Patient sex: M
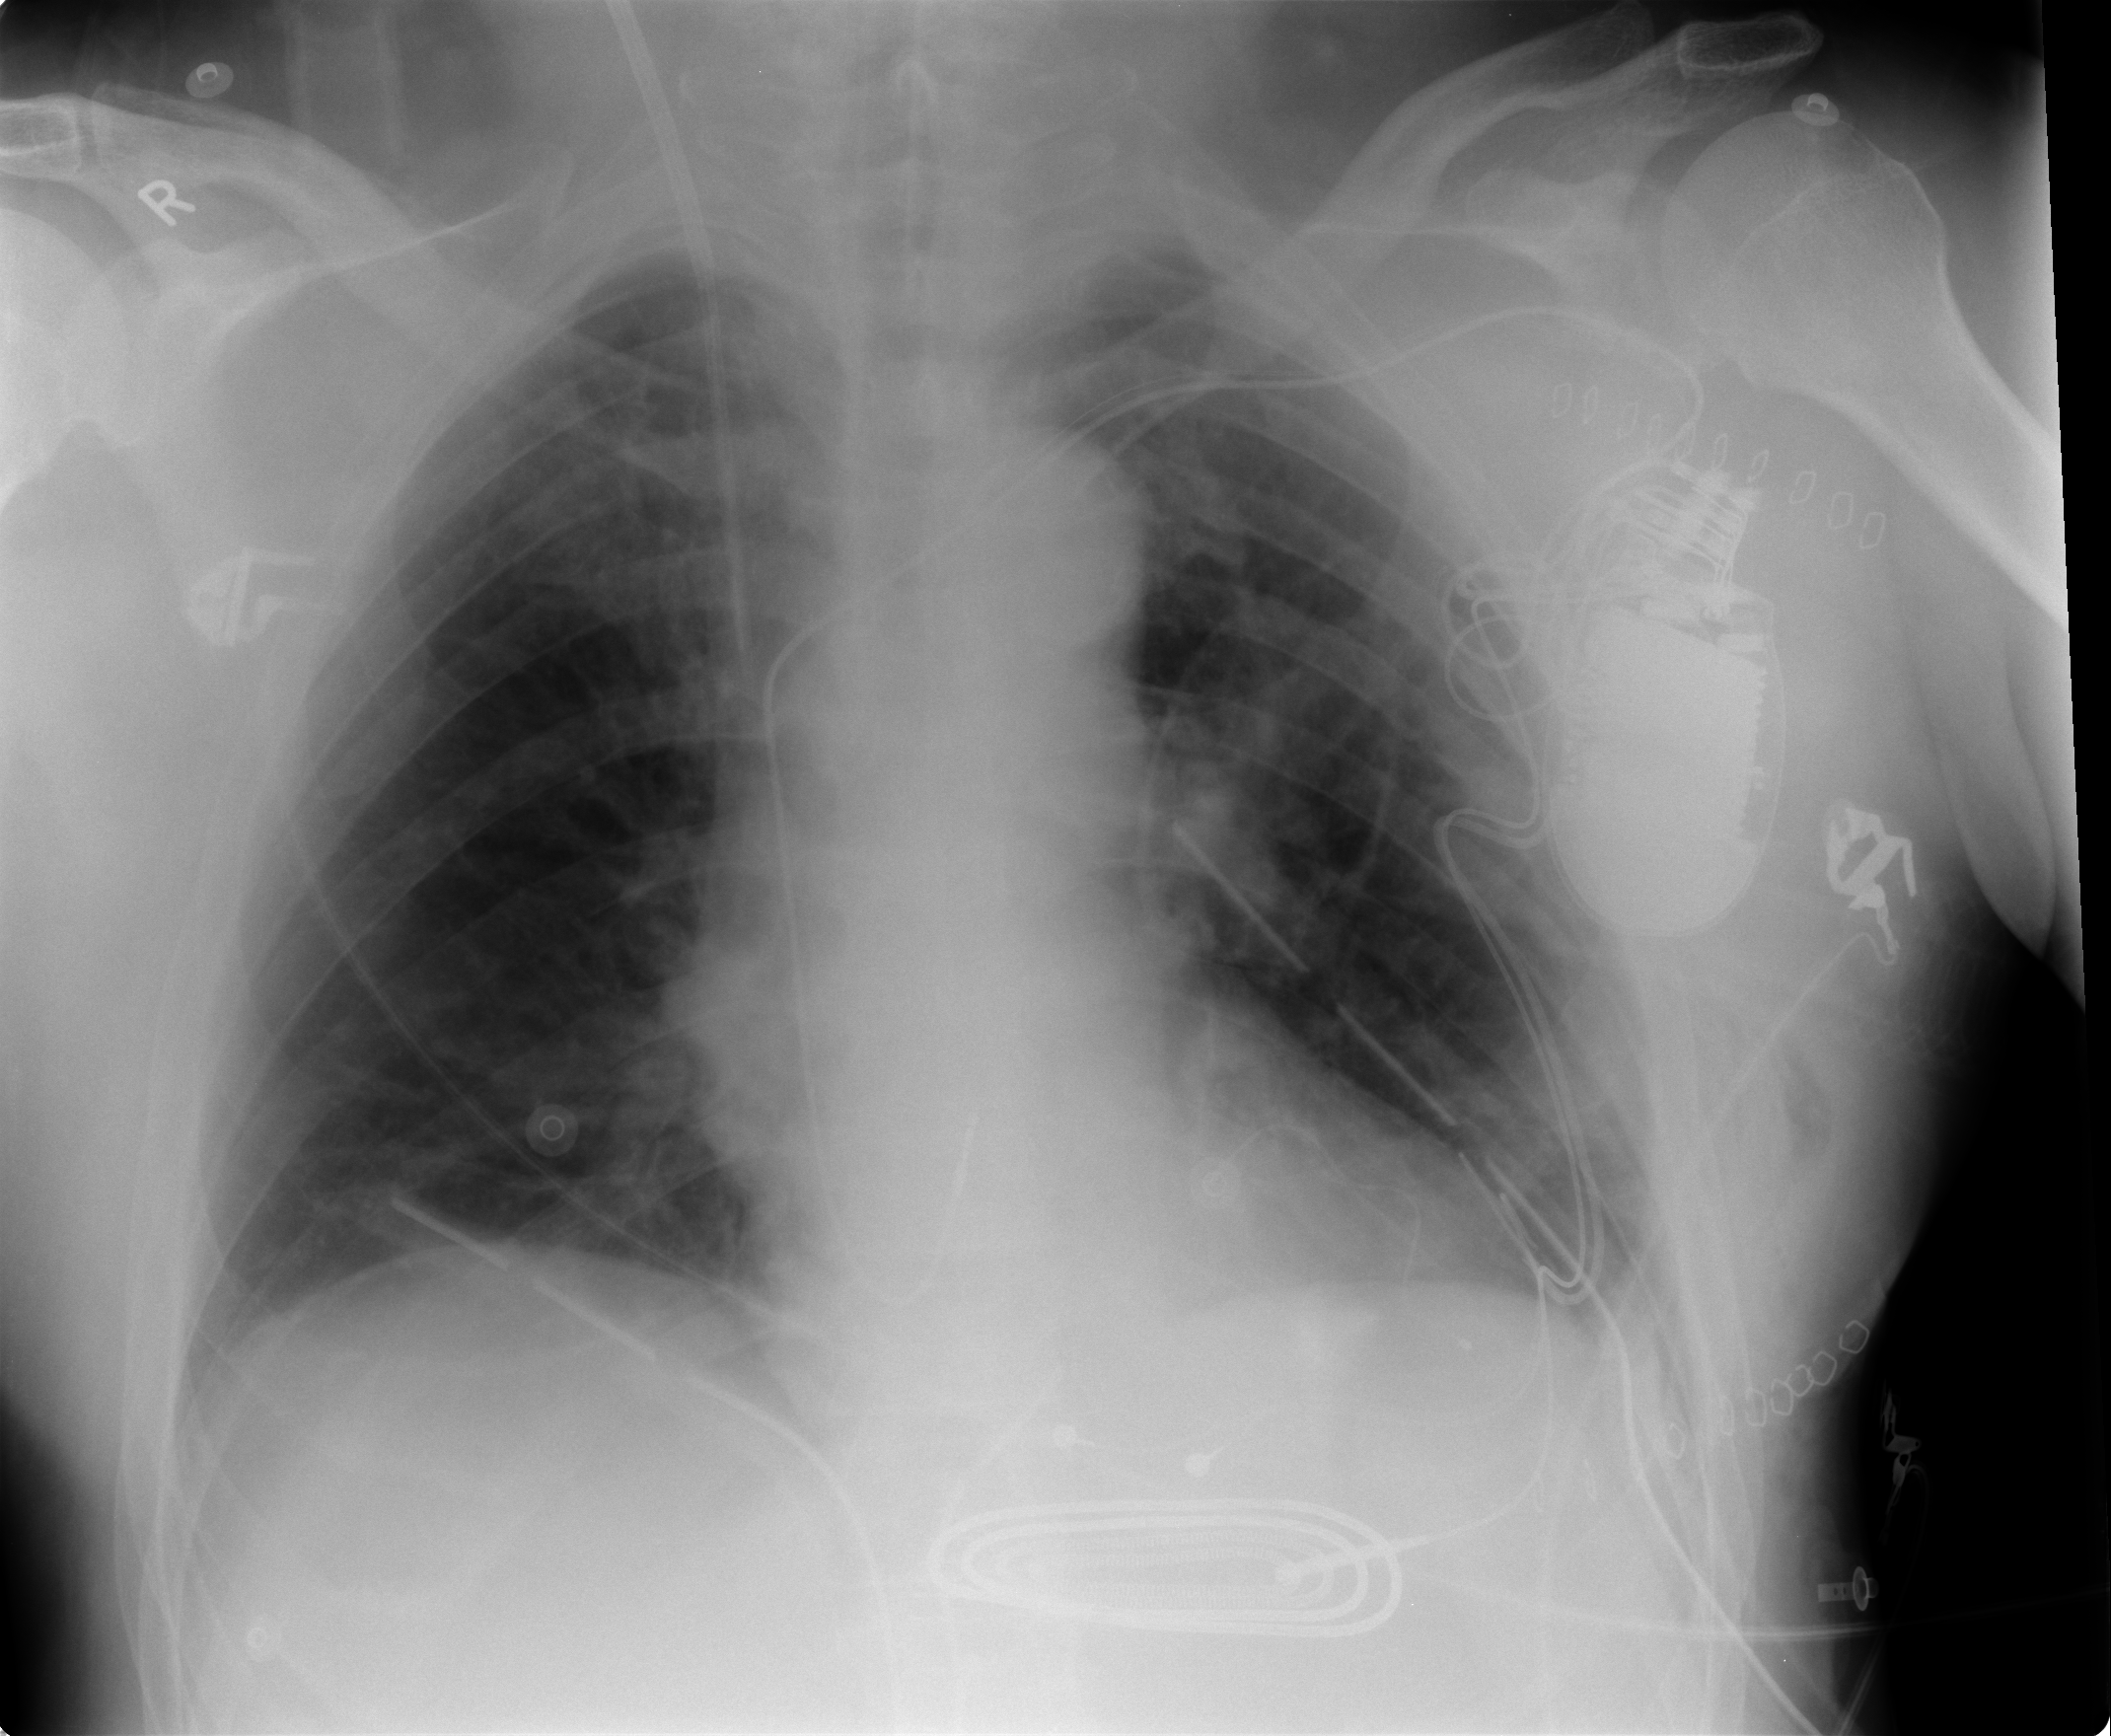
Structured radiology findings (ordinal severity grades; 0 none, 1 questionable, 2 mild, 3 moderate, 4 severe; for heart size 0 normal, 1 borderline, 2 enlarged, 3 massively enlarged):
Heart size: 2
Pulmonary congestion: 0
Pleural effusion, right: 0
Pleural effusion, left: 0
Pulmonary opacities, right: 0
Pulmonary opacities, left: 0
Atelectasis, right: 2
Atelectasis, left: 2